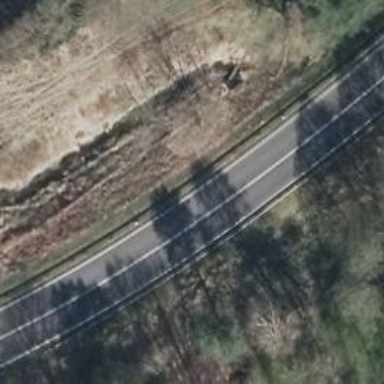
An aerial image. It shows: Secondary road with asphalt surface.